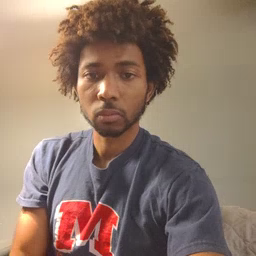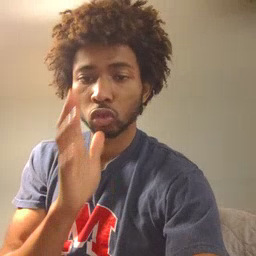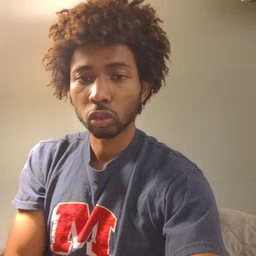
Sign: grandma